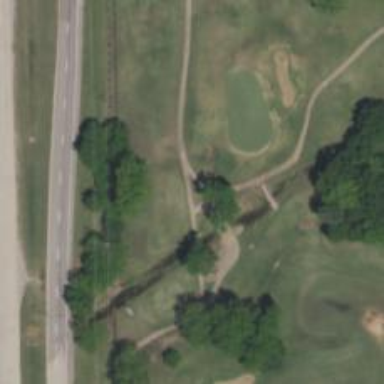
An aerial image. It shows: Path for both roads and golfers.